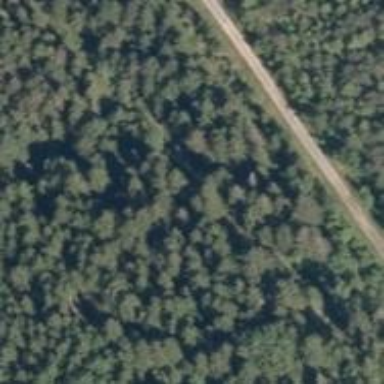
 likely man-made clearing in the landscape."